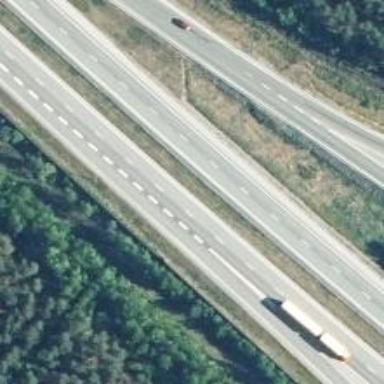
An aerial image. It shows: Asphalt motorway.